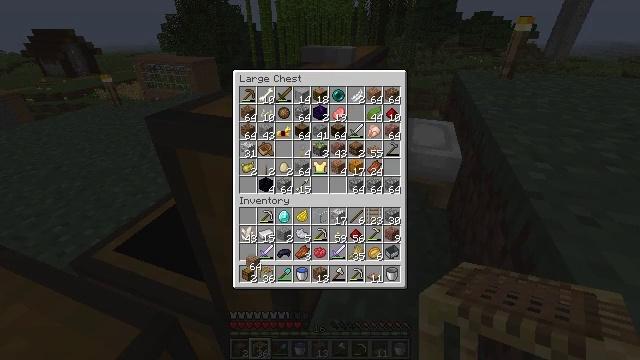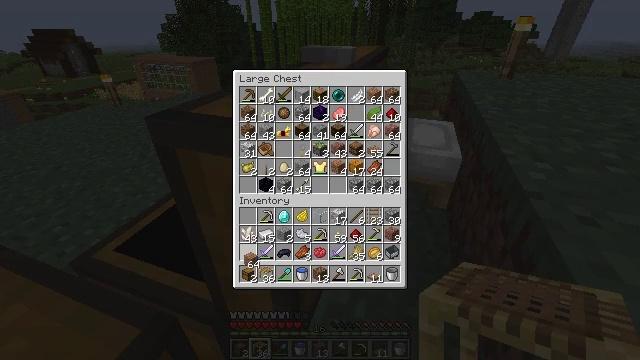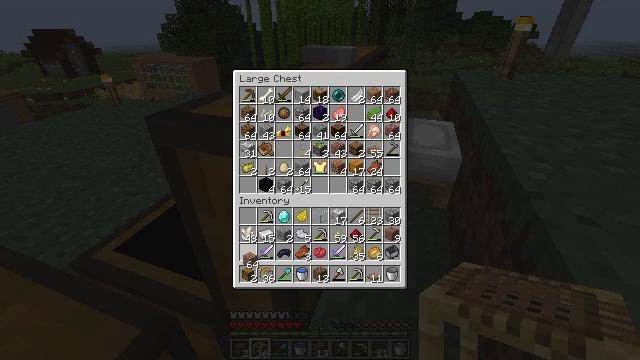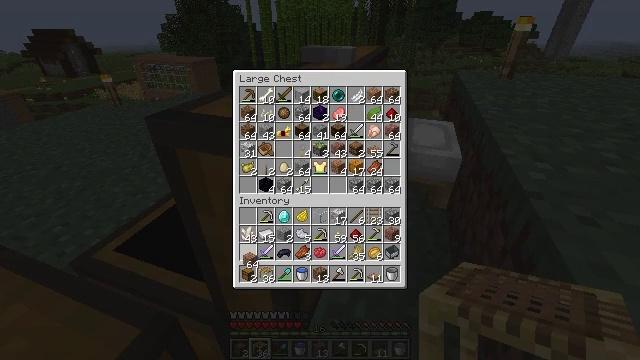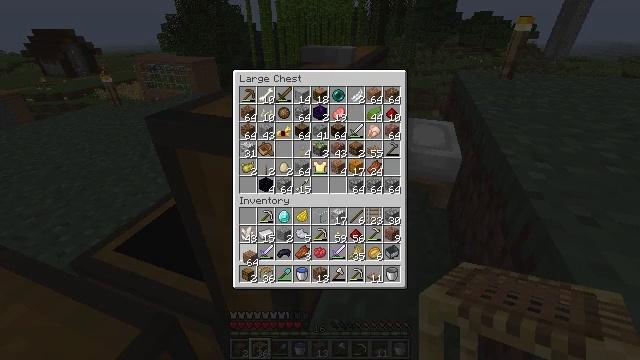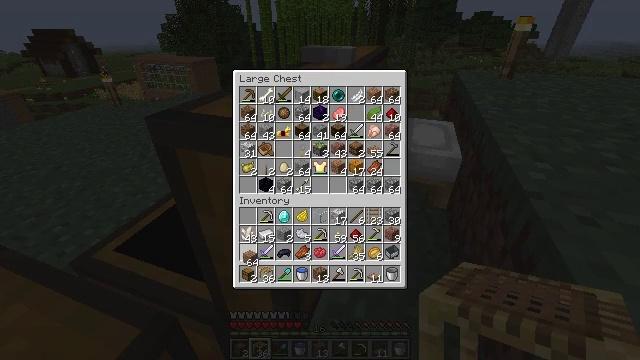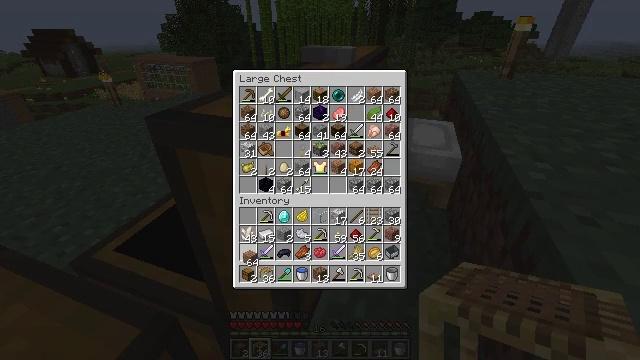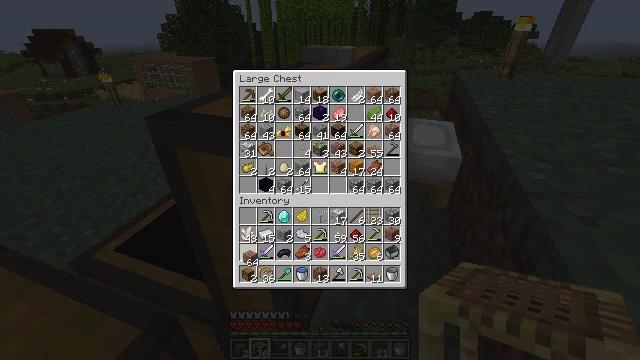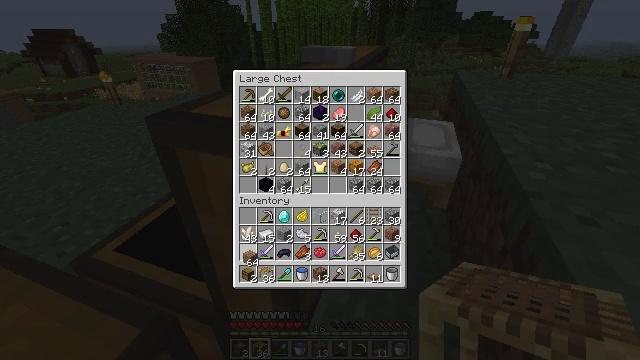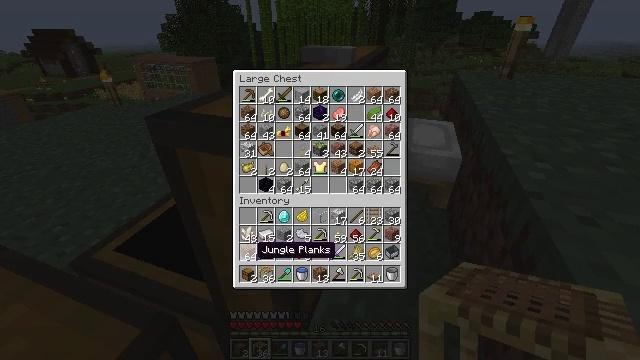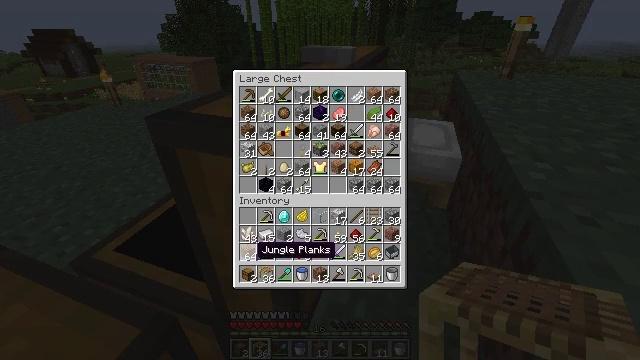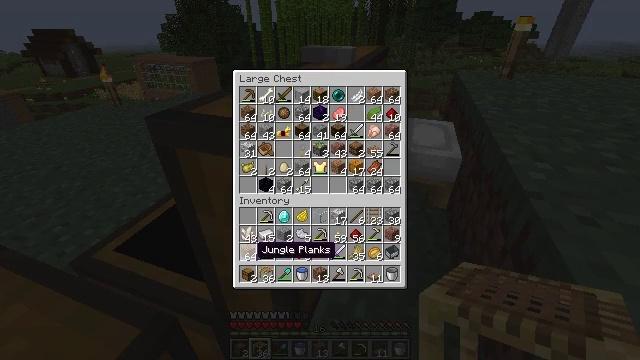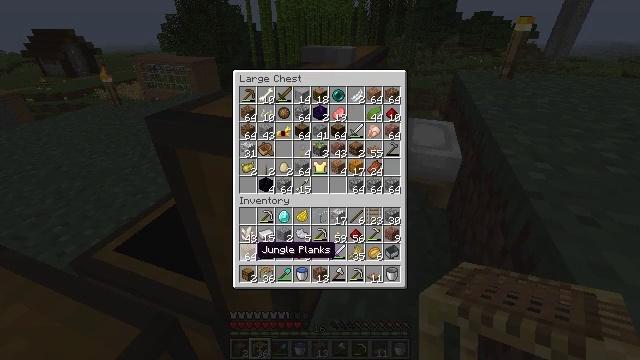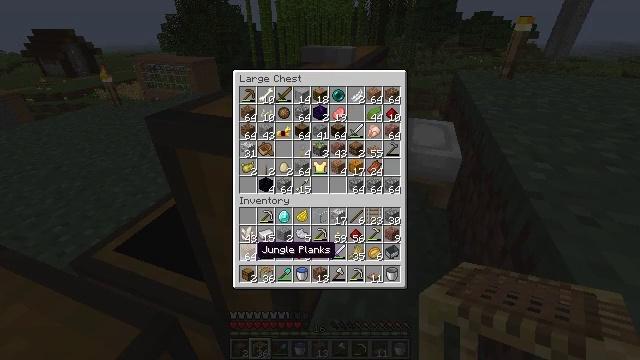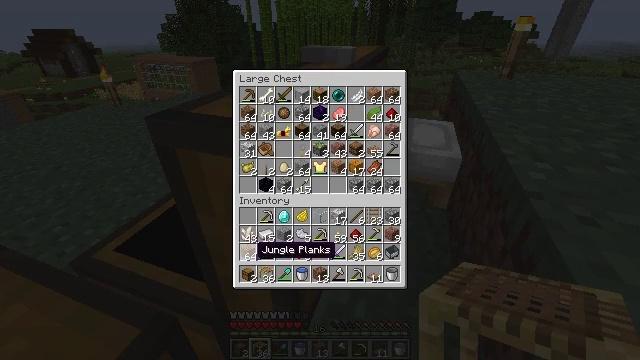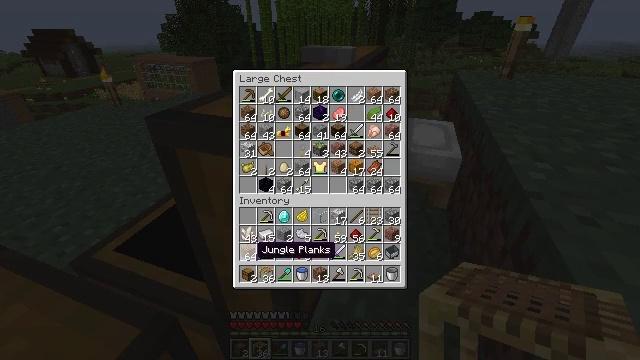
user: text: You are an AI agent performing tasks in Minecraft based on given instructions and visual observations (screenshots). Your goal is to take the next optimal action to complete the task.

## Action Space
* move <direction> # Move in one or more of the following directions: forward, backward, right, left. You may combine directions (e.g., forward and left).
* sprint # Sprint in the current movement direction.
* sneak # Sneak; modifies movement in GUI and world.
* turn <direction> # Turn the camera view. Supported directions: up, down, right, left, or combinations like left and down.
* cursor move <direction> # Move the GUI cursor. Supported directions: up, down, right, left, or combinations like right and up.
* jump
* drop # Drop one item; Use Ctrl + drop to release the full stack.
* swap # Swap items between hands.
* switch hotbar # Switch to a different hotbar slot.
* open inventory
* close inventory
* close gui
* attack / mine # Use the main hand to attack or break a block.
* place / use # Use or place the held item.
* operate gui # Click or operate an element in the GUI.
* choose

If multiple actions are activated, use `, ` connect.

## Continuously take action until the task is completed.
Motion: motion action
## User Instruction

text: Craft a jungle sign.
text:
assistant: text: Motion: no_op
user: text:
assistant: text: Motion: no_op
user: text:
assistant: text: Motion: no_op
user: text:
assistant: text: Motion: no_op
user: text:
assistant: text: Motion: no_op
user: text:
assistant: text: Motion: operate gui
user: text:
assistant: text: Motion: operate gui
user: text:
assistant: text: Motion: operate gui
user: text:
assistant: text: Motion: no_op
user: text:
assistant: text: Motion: no_op
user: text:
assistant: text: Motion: no_op
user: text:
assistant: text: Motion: no_op
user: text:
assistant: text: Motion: no_op
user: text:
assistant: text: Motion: no_op
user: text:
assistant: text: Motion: no_op
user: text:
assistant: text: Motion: no_op
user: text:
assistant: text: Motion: no_op
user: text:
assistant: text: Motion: close gui
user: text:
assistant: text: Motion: turn left and down
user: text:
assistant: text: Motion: turn left
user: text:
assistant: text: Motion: turn left
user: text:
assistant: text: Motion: turn left
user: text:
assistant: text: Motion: turn left
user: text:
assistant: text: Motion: turn left
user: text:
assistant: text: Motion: turn left
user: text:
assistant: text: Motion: turn left
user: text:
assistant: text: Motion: turn left
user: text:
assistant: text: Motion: turn left and up
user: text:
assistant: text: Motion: turn left and up
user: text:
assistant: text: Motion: turn up